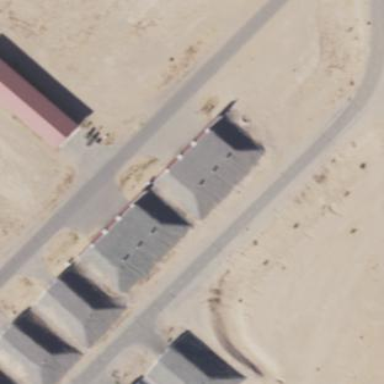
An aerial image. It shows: Military bunker.